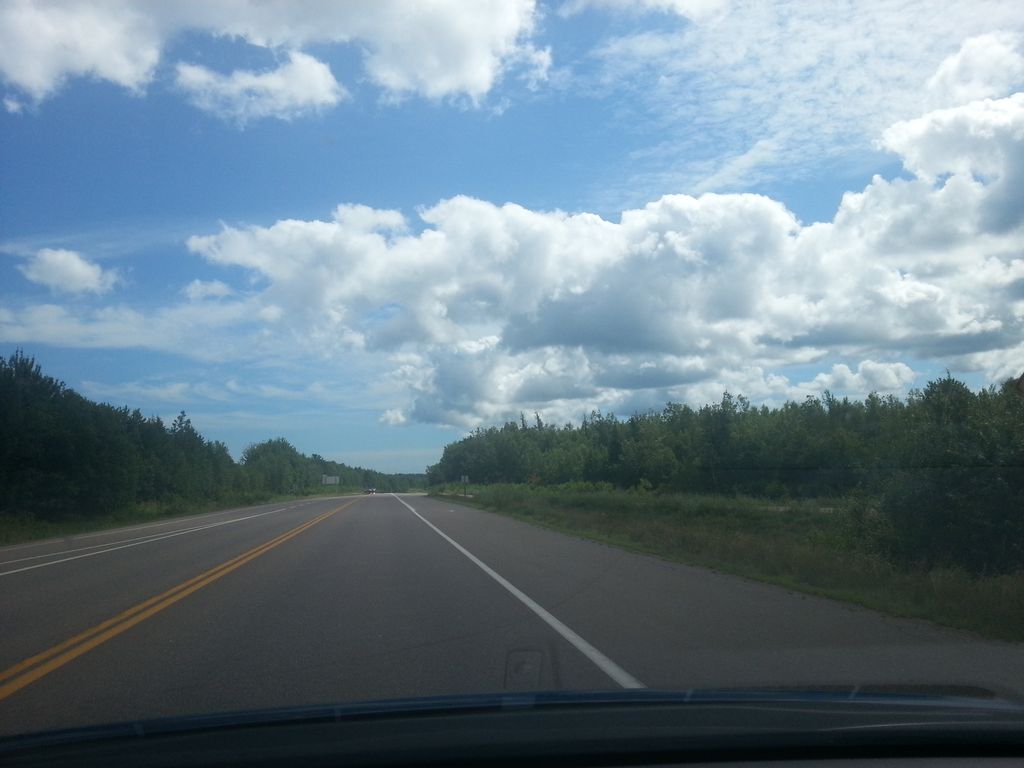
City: charlottetown